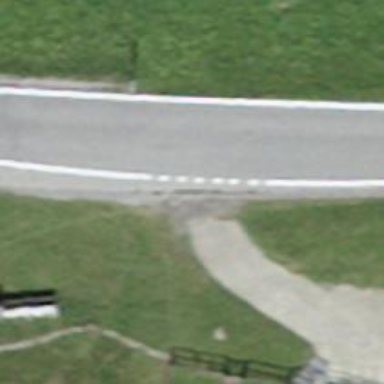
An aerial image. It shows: Passing place on the road.